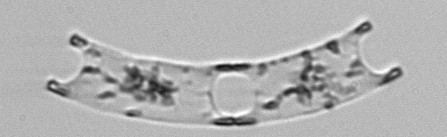
Label: Eucampia